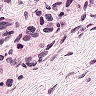
Metastatic tissue present: yes